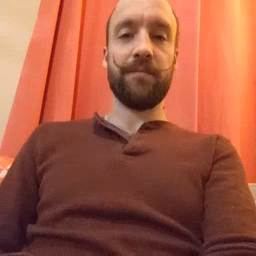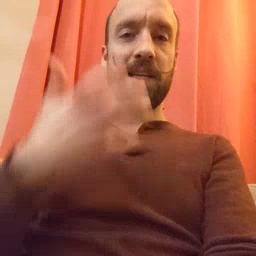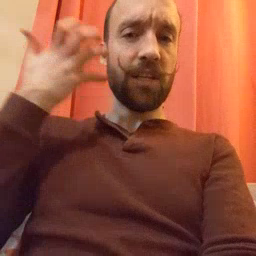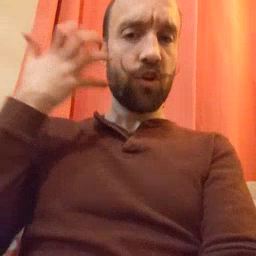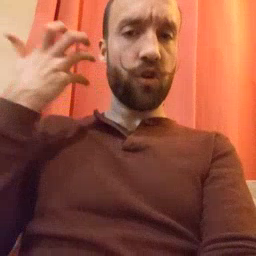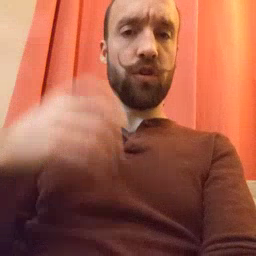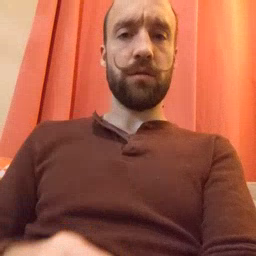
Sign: tiger